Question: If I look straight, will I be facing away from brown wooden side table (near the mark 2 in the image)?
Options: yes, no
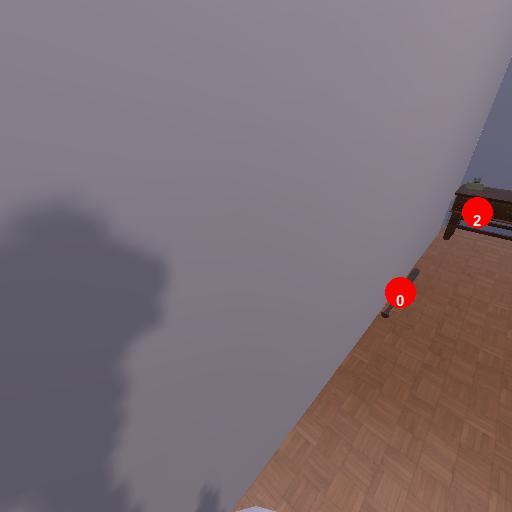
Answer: yes